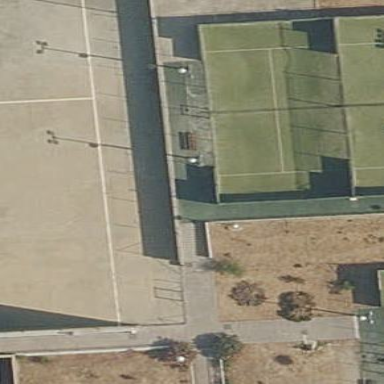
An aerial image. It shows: Pitch designated for paddle tennis.